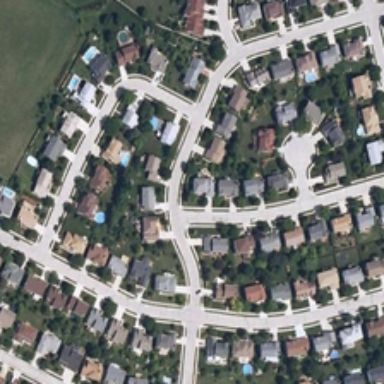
Houses of different colors are lied up orderly along the winding roads .